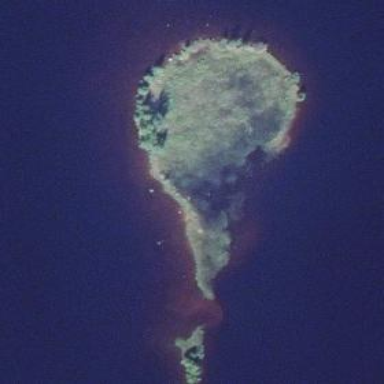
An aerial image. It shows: Islet.